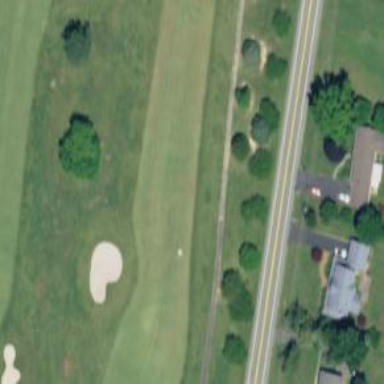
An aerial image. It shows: Scenic golf fairway.